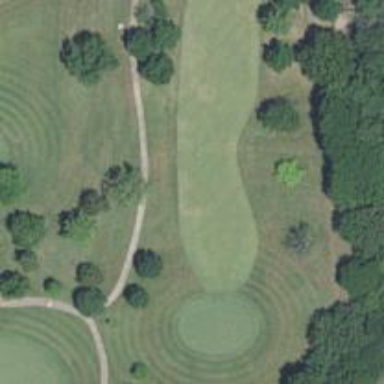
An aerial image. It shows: View of golf hole.